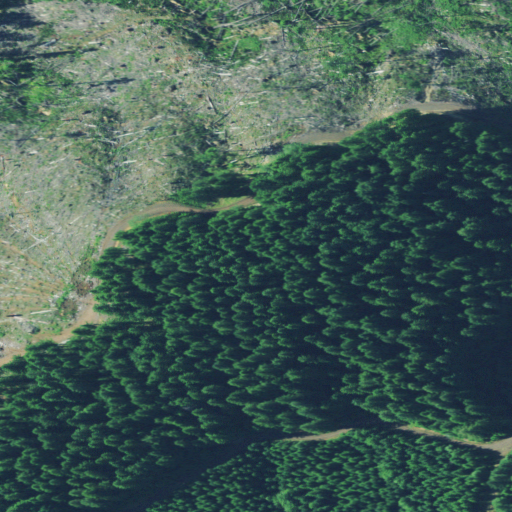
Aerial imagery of mountain in Oregon named Tunnel Mountain containing grassland, shrub, and evergreen forest